Aerial crown-view tile of a tropical tree (Barro Colorado Island, Panama), acquired 20250512:
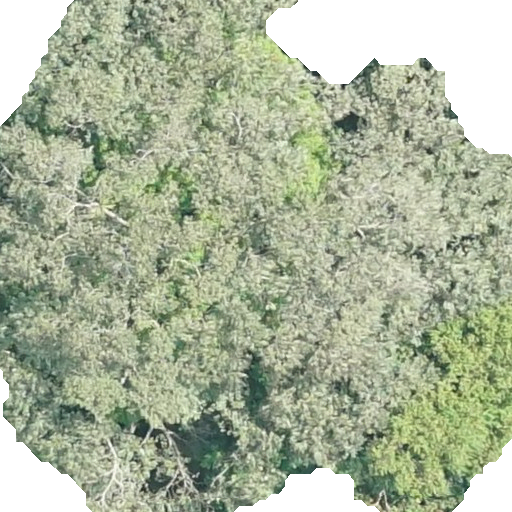
Species: Luehea seemannii
GBIF accepted scientific name: Luehea seemannii
Crown area: 379.408 m²